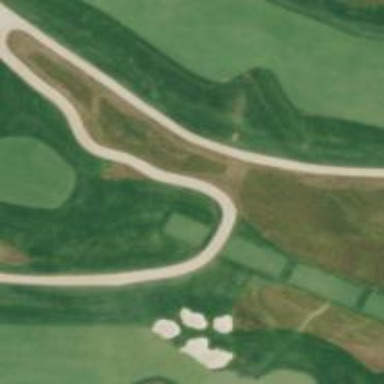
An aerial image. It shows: Service road designated as golf cart path.